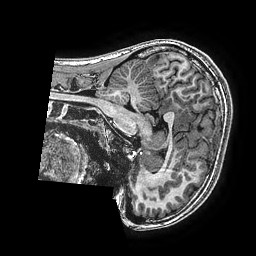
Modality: T1w
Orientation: sagittal
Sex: female
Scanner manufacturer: ge
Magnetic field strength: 3 T
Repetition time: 0.00766 s
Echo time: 0.003476 s